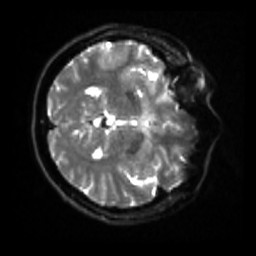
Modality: sbref
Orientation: axial
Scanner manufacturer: siemens
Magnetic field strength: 3 T
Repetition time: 4 s
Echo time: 0.0594 s